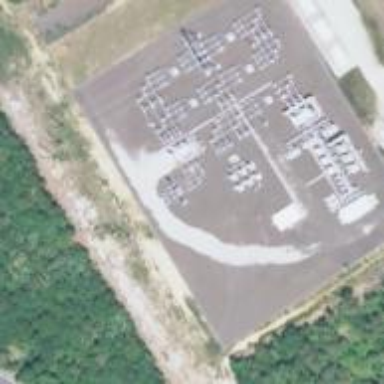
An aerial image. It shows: Switch for power supply.